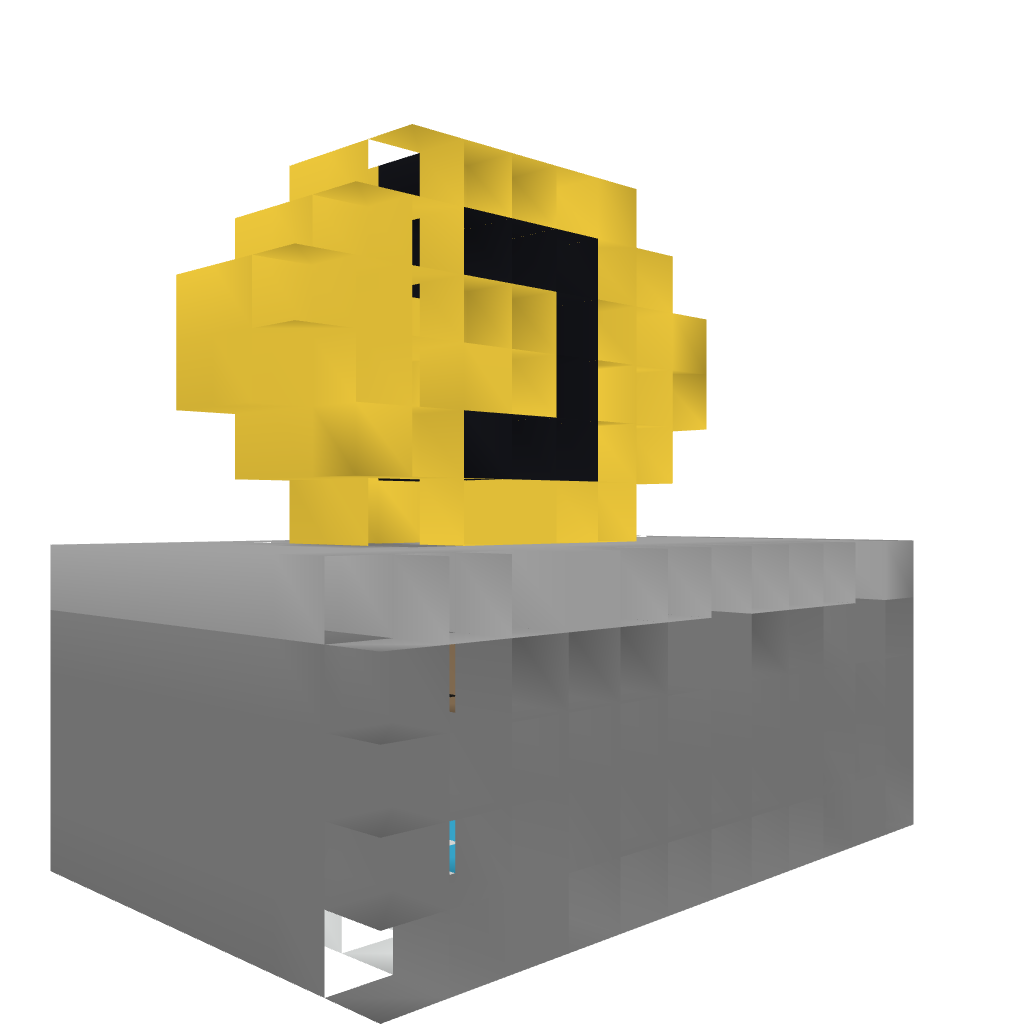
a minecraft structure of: First Server Bank